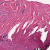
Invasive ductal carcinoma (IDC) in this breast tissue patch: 0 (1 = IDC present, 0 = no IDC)